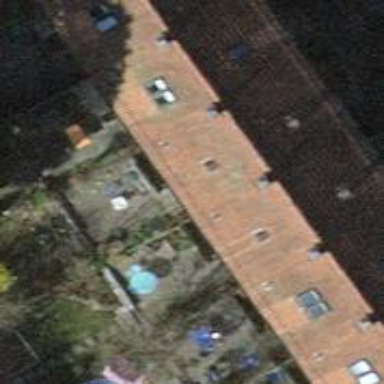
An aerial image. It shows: Beige house with gabled roof covered in roof tiles of orangered color. The roof is oriented across the building.